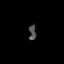
Tissue: skin
Cell type: Epithelial cells
Senescence score: 0.9044
Nuclear area (px): 104
Mean DAPI intensity: 79.25